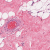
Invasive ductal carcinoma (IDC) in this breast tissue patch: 0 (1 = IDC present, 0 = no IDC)